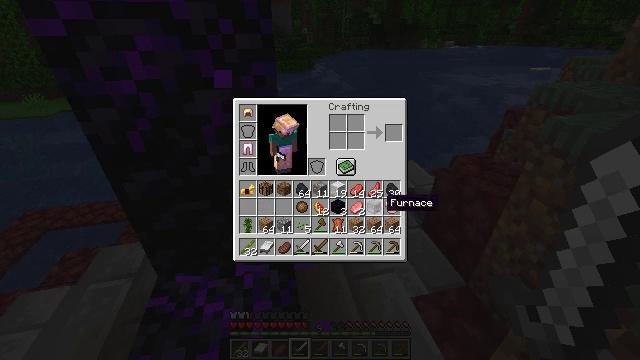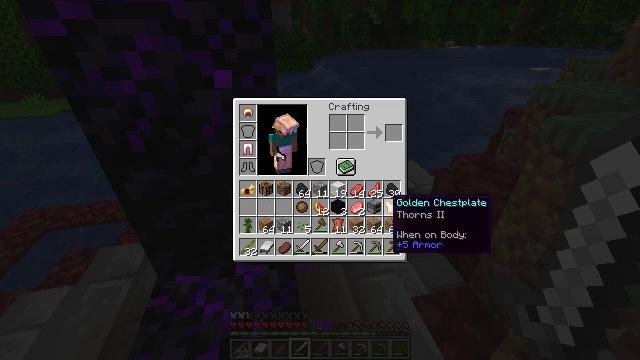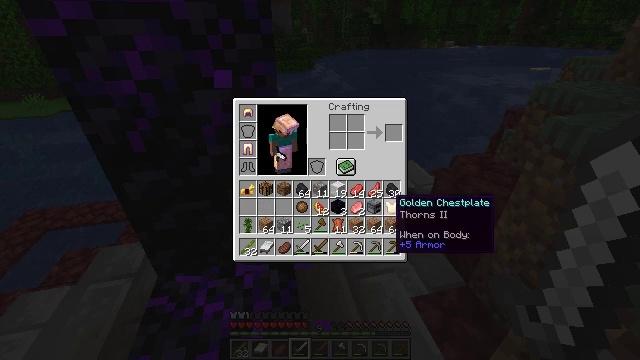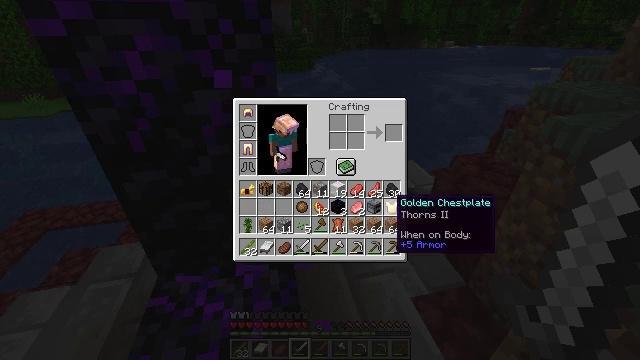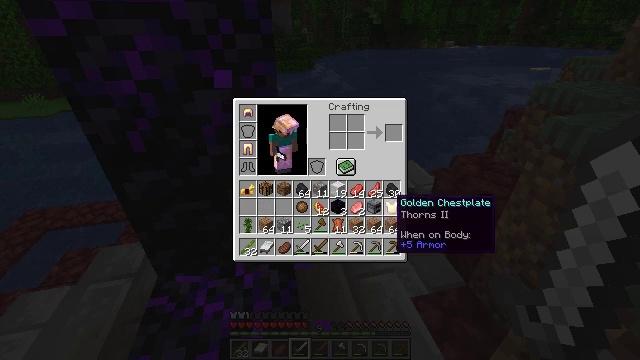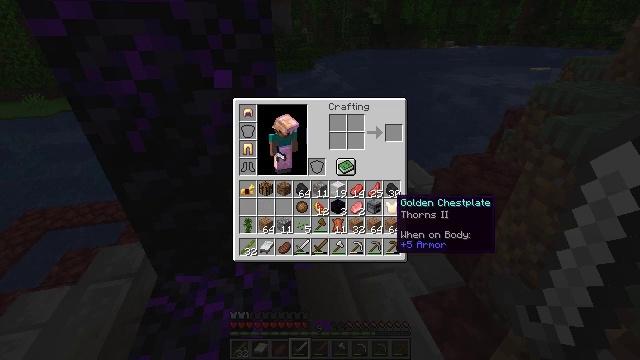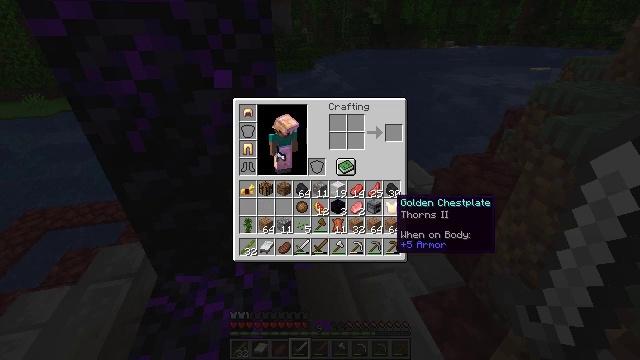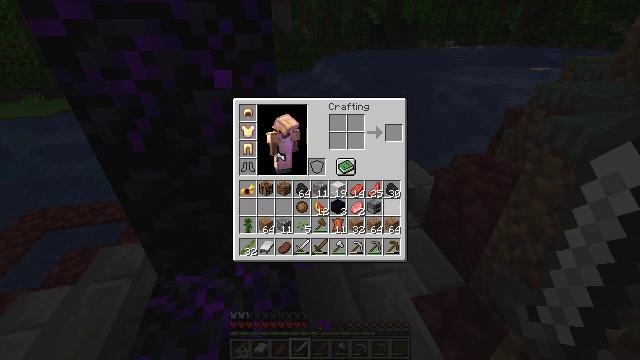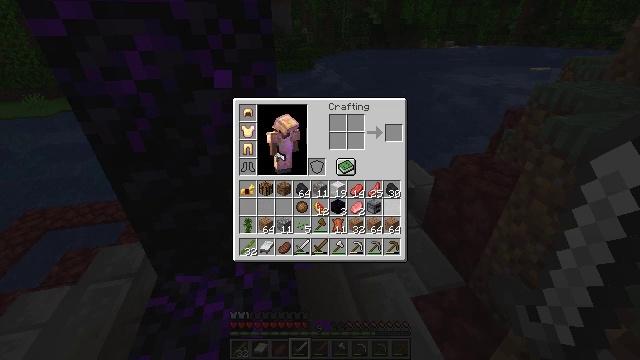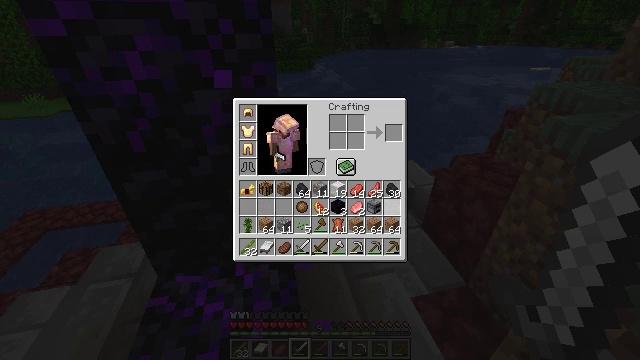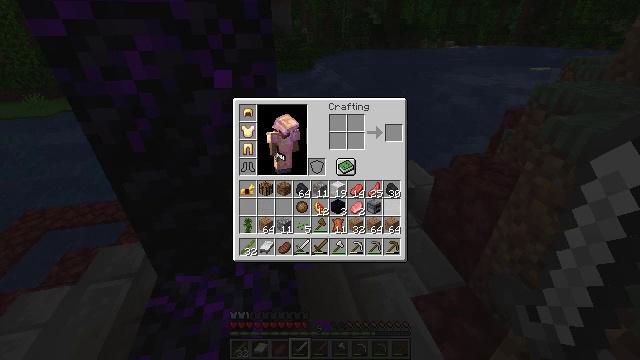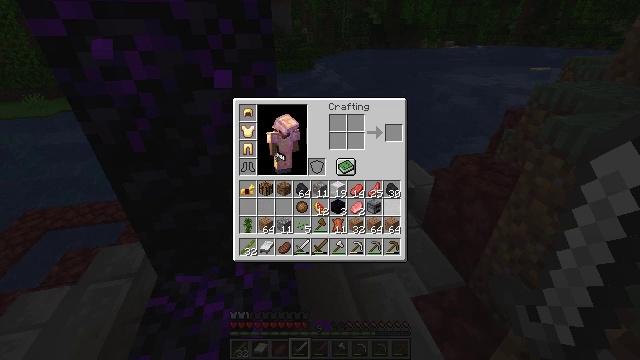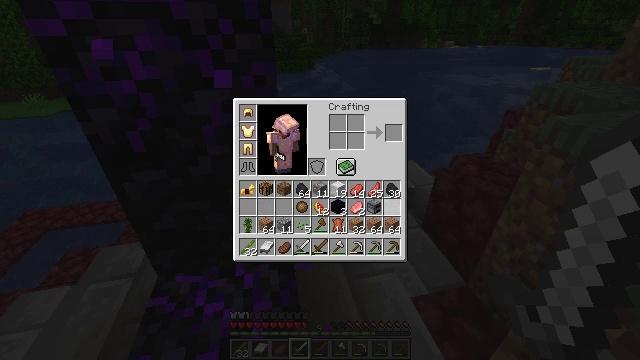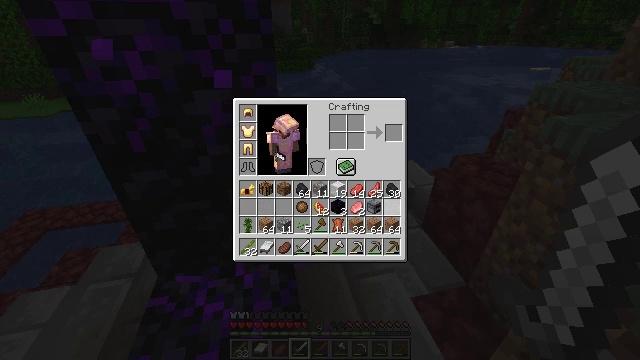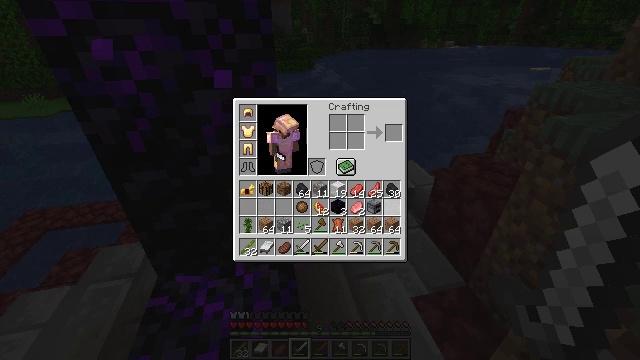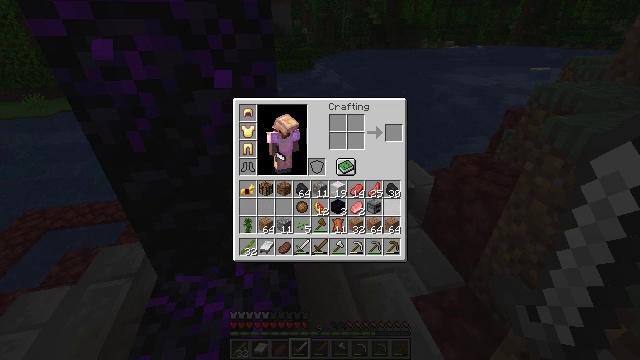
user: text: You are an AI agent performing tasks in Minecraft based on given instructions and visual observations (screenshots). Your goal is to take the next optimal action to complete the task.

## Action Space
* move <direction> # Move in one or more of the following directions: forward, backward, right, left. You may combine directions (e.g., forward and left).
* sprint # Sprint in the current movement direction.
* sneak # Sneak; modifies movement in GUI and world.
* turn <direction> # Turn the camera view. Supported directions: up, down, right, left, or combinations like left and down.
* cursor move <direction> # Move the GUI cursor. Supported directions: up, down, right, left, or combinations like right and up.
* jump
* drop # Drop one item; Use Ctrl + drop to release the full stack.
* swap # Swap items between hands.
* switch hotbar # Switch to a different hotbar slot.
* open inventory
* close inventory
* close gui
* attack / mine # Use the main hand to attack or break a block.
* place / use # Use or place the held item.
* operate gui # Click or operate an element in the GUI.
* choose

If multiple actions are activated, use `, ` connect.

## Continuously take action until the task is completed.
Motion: motion action
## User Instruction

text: Dig up the grass block for dirt.
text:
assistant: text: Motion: sneak
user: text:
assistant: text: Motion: sneak
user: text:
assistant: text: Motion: sneak
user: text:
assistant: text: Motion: sneak
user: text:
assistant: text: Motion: sneak
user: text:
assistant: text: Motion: sneak
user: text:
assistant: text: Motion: sneak, operate gui
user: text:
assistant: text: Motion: sneak, operate gui
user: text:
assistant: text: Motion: sneak, operate gui
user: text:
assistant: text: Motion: sneak
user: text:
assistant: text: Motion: sneak
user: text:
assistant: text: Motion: sneak
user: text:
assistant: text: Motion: sneak
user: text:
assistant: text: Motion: sneak
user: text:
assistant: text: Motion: sneak
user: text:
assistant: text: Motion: sneak
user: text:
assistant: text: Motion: sneak
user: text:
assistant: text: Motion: no_op
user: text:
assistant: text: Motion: no_op
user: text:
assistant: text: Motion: no_op
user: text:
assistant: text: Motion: no_op
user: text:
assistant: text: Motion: no_op
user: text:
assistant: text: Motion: no_op
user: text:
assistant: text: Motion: no_op
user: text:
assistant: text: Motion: no_op
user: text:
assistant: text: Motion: no_op
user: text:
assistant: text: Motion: no_op
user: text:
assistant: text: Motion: no_op
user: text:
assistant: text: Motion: no_op
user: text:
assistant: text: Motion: no_op